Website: ulta-beauty
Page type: gifting
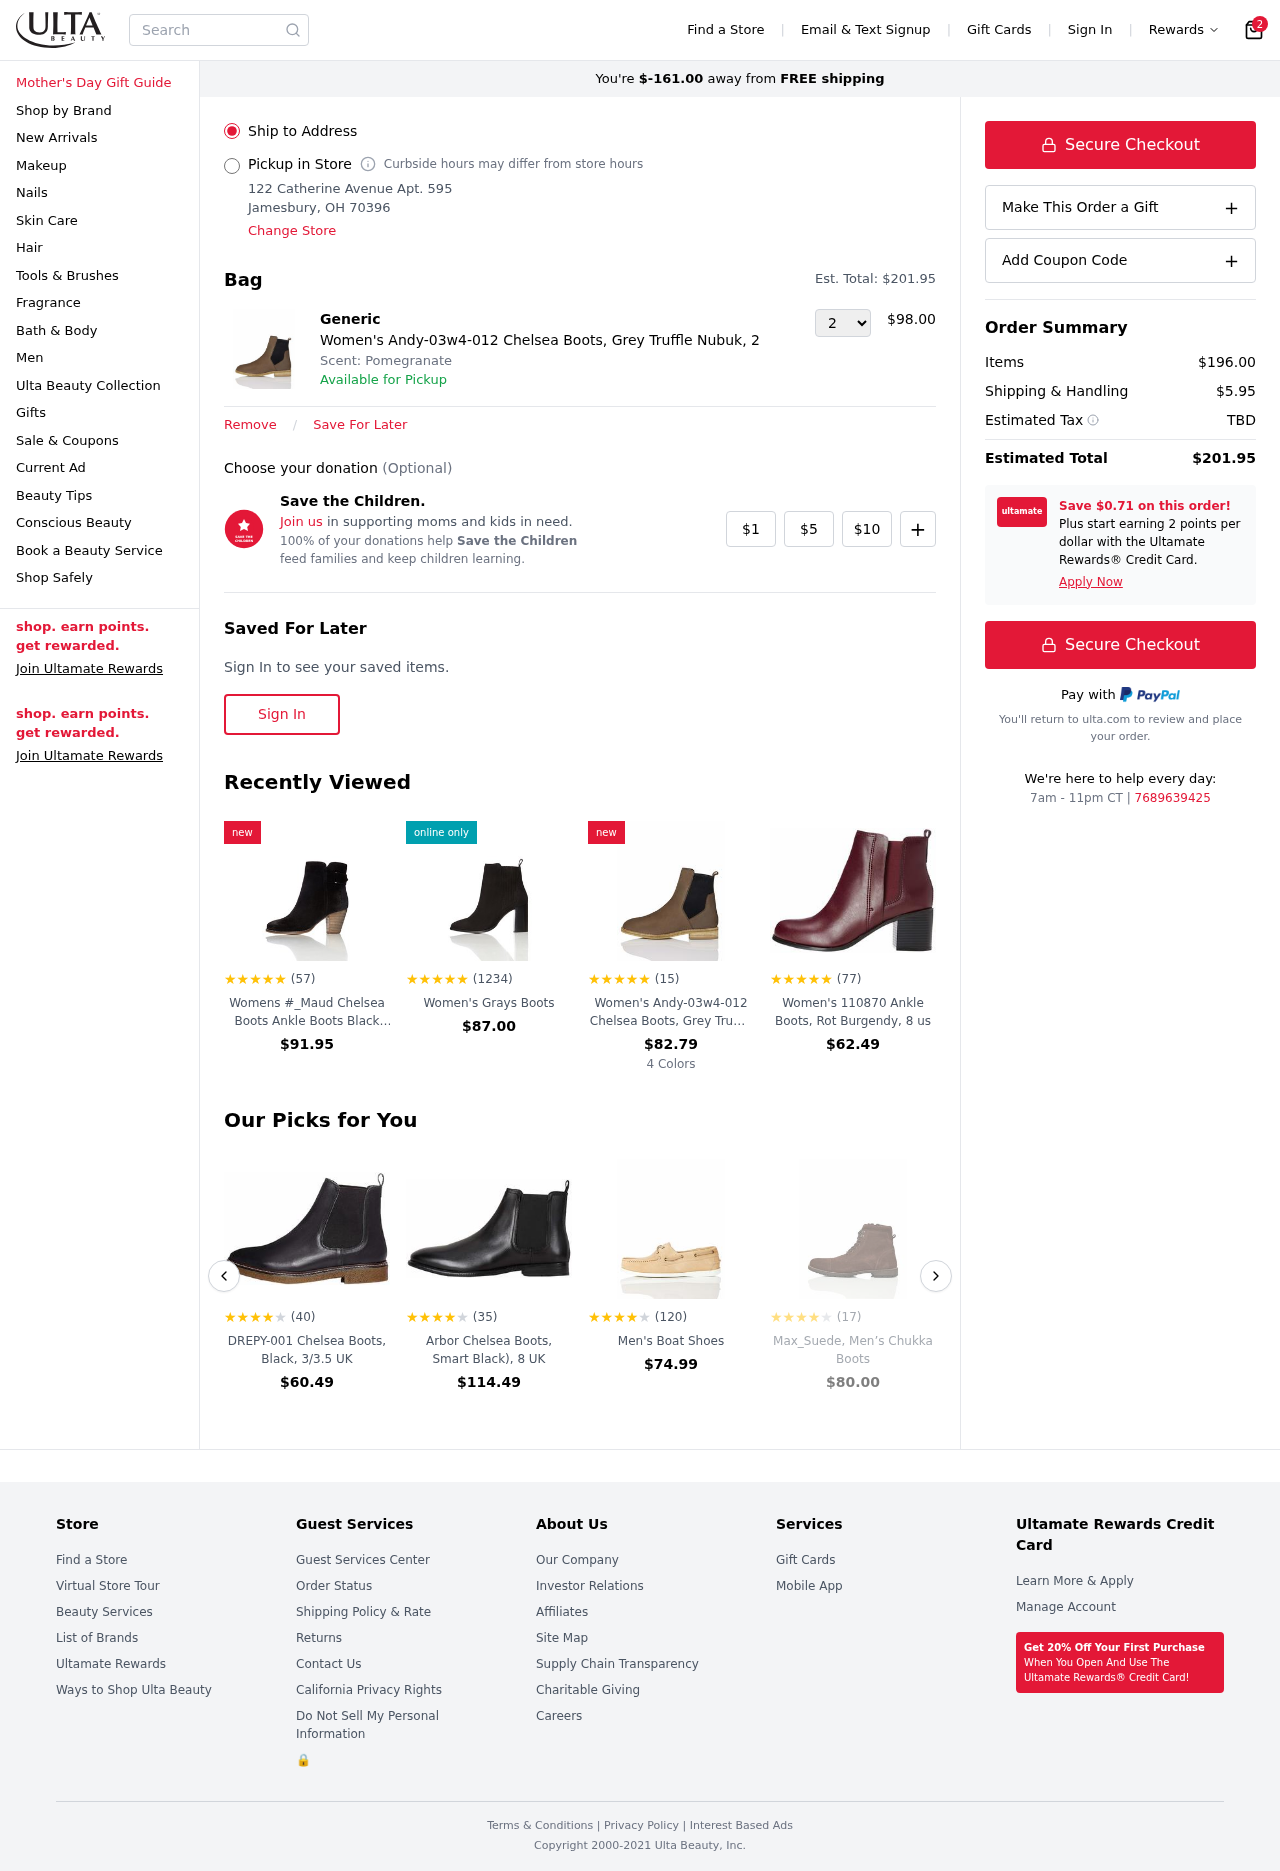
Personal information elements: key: PII_LOCATION1_CITY_STATE_ZIP
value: Jamesbury, OH 70396
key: PII_LOCATION1_STREET
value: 122 Catherine Avenue Apt. 595
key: PII_PHONE
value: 7689639425
Product elements: key: PRODUCT1_BRAND
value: Generic
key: PRODUCT1_NAME
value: Women's Andy-03w4-012 Chelsea Boots, Grey Truffle Nubuk, 2
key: PRODUCT1_PRICE
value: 98
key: PRODUCT1_QUANTITY
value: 2
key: PRODUCT2_NAME
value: Womens #_Maud Chelsea Boots Ankle Boots Black (Black) 36 UK
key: PRODUCT2_NUM_RATINGS
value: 57
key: PRODUCT2_PRICE
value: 91.95
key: PRODUCT2_RATING
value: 4.7
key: PRODUCT3_NAME
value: Women's Grays Boots
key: PRODUCT3_NUM_RATINGS
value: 1234
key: PRODUCT3_PRICE
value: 87
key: PRODUCT3_RATING
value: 4.6
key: PRODUCT4_NAME
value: Women's Andy-03w4-012 Chelsea Boots, Grey Truffle Nubuk, 10
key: PRODUCT4_NUM_RATINGS
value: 15
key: PRODUCT4_PRICE
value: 82.79
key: PRODUCT4_RATING
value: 4.7
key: PRODUCT5_NAME
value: Women's 110870 Ankle Boots, Rot Burgendy, 8 us
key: PRODUCT5_NUM_RATINGS
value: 77
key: PRODUCT5_PRICE
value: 62.49
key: PRODUCT5_RATING
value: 4.5
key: PRODUCT6_NAME
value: DREPY-001 Chelsea Boots, Black, 3/3.5 UK
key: PRODUCT6_NUM_RATINGS
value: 40
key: PRODUCT6_PRICE
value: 60.49
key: PRODUCT6_RATING
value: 4.4
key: PRODUCT7_NAME
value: Arbor Chelsea Boots, Smart Black), 8 UK
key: PRODUCT7_NUM_RATINGS
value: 35
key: PRODUCT7_PRICE
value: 114.49
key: PRODUCT7_RATING
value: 3.9
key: PRODUCT8_NAME
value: Men's Boat Shoes
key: PRODUCT8_NUM_RATINGS
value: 120
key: PRODUCT8_PRICE
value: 74.99
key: PRODUCT8_RATING
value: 4.1
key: PRODUCT9_NAME
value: Max_Suede, Men’s Chukka Boots
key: PRODUCT9_NUM_RATINGS
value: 17
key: PRODUCT9_PRICE
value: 80
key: PRODUCT9_RATING
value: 4.2
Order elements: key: ORDER_NUM_ITEMS
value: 2
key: AMOUNT_TO_FREE_SHIPPING
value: $-161.00
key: ORDER_TOTAL
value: $201.95
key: ORDER_SUBTOTAL
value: $196.00
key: ORDER_SHIPPING_COST
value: $5.95
Search elements: key: HEADER_SEARCH
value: Search